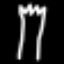
Label: fork